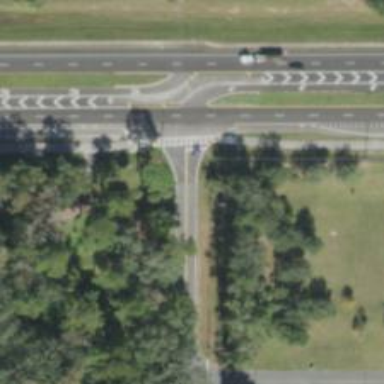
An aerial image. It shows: Marked crossing for cyclists on cycleway.